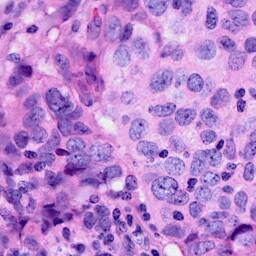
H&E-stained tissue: Breast